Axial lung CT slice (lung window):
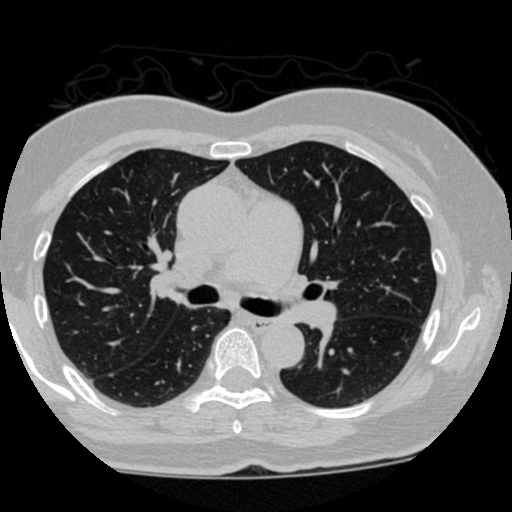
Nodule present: no